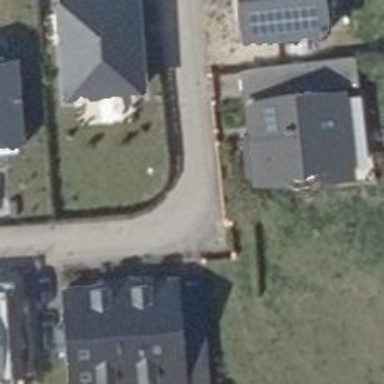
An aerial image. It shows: Residential road.